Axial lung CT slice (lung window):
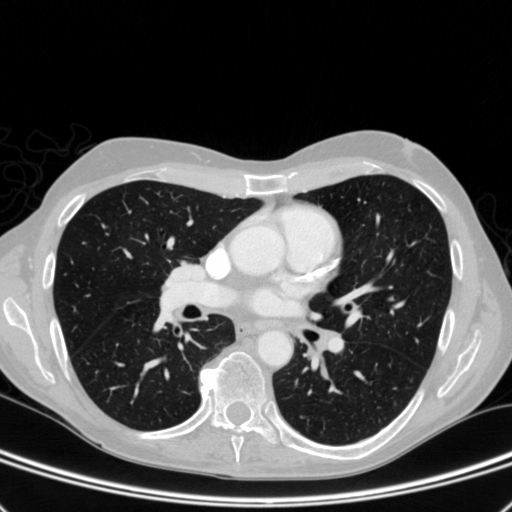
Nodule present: no